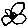
Label: flower